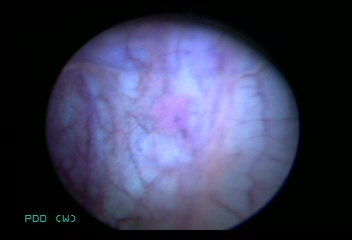
Modality: BLC
Class: Normal mucosa
Bladder cancer association: No